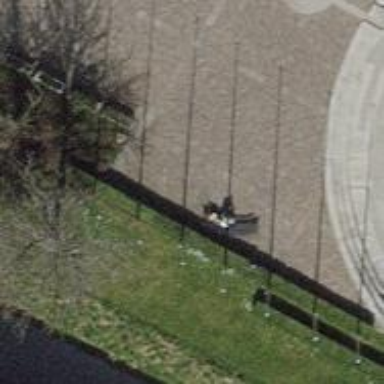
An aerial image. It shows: Bench for seating.